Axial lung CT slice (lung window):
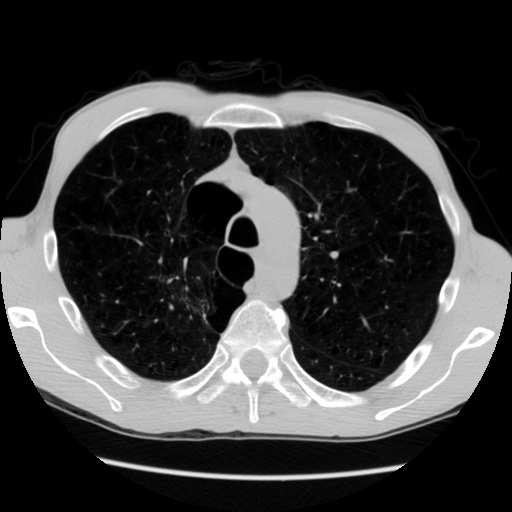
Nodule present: no